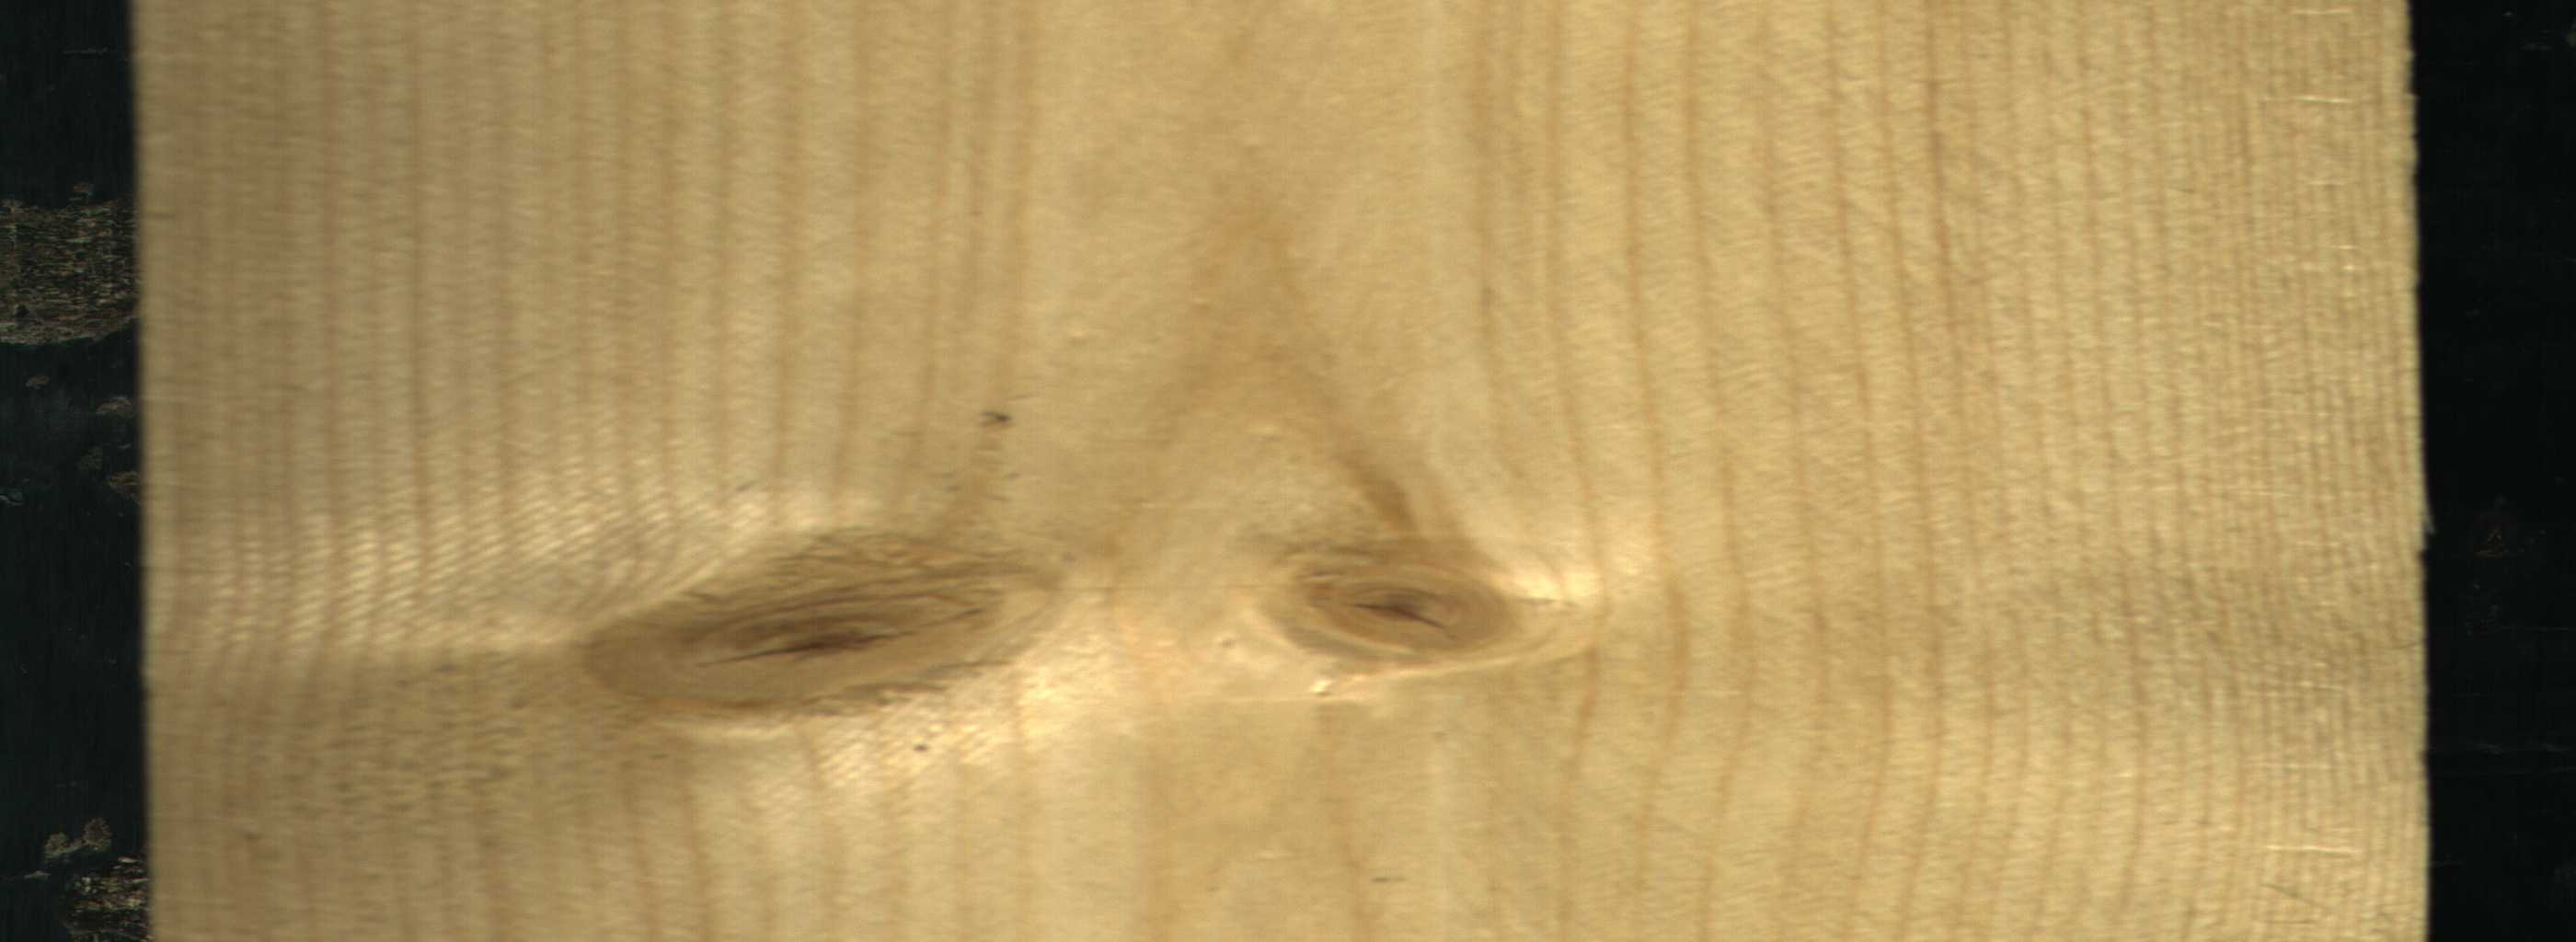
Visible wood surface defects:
knot_with_crack
Live_Knot